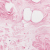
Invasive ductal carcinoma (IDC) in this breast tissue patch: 0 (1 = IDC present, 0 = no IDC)